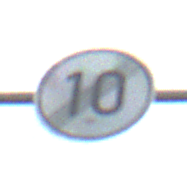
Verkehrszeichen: EndeGeschwindigkeit10
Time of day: SunriseSunset
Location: Outdoor (Nature)
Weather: PartlyCloudy
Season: NotSpecified
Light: Natural